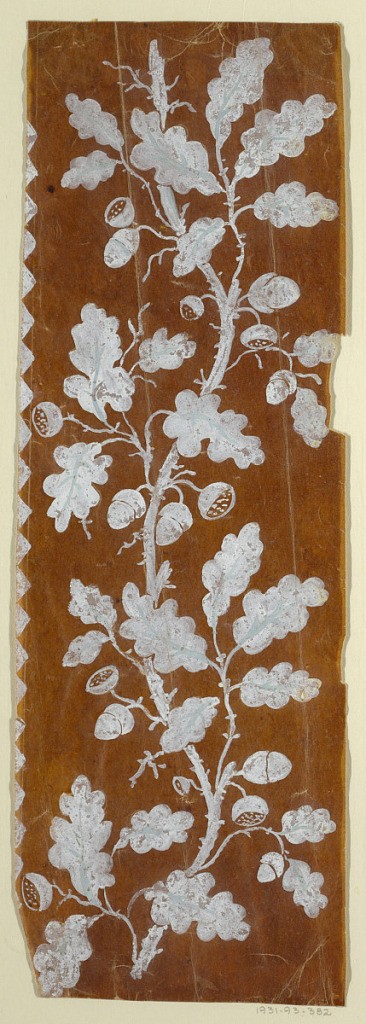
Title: Floral field and border
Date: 1780–1815
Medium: White on glazed paper
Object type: Drawing
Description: Vertical rectangle. A white throny undulating branch with blue and white oak leaves and white acorns. At left, a vertical border with a saw-tooth repeat.